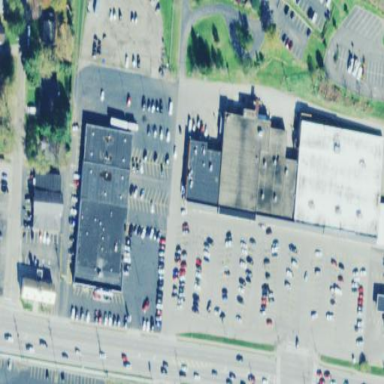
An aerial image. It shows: Retail building.